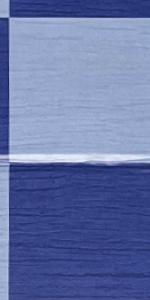
Label: Empty